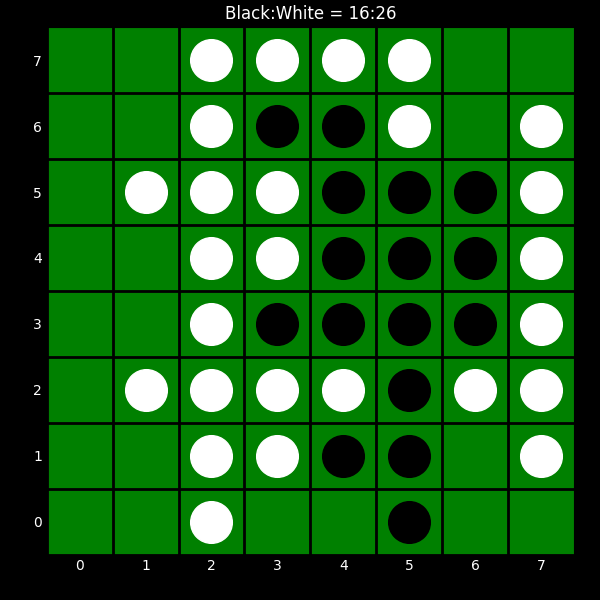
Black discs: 16
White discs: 26